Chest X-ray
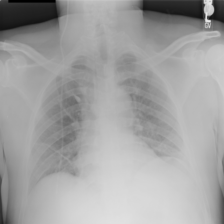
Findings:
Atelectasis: positive
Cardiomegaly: negative
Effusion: negative
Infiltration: negative
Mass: negative
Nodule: negative
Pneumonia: negative
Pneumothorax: negative
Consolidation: negative
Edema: negative
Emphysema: negative
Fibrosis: negative
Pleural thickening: negative
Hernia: negative